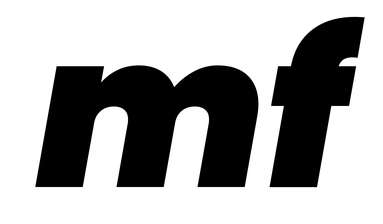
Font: Poppins-BlackItalic